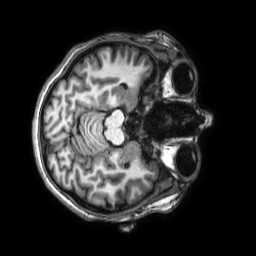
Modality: T1w
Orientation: axial
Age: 26
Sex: female
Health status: healthy
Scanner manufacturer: philips
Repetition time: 0.009 s
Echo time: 0.004 s